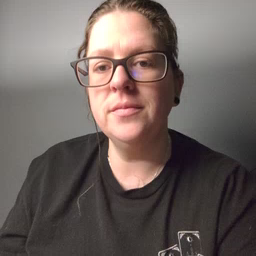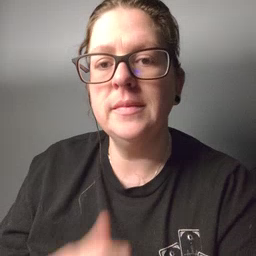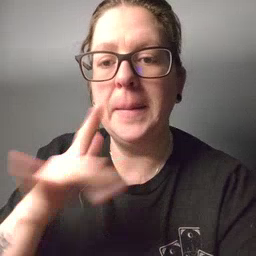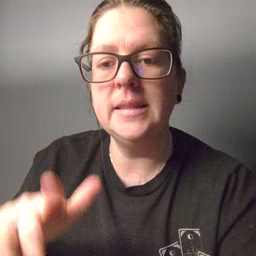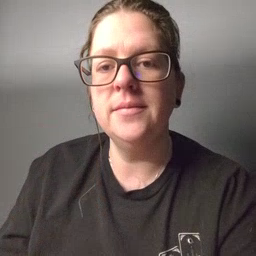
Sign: empty